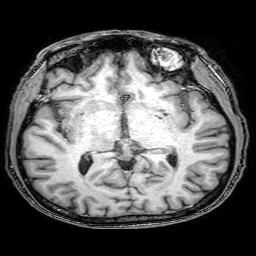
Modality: T1w
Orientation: coronal
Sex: male
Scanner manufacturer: philips
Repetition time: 0.008174 s
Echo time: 0.00376 s